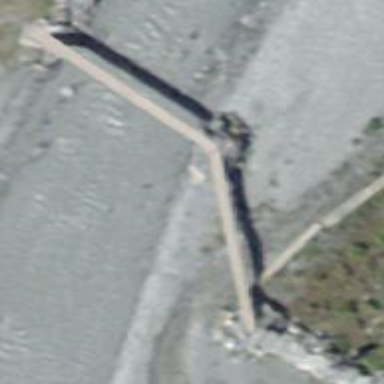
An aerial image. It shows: Path on bridge.